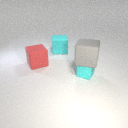
large red rubber cube in front of large cyan rubber cube